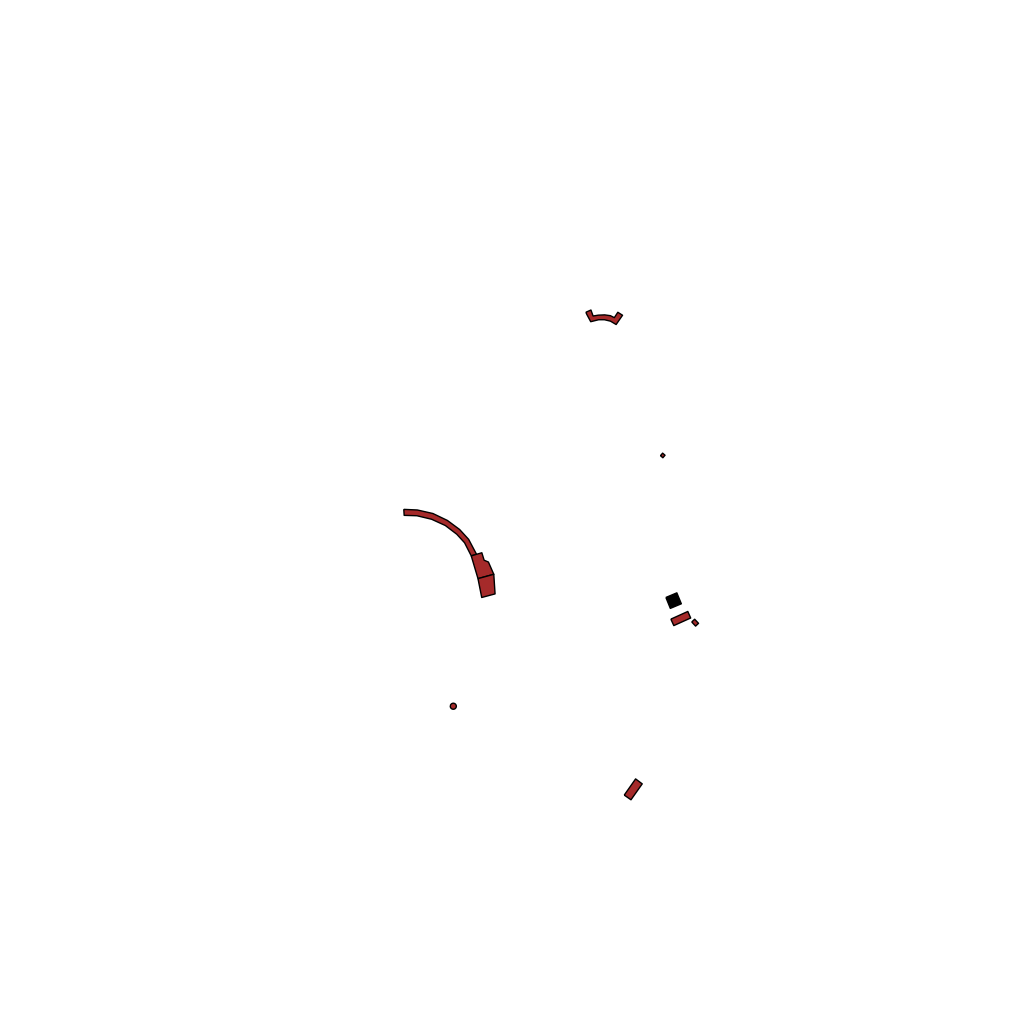
Tags: overhead vector_map, recreation, special, soviet, individual_rise, density_1, Building, Facility, 1.0 km²